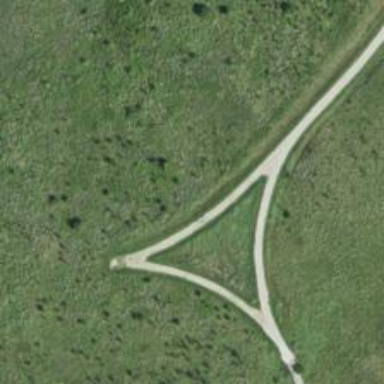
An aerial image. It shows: Asphalt path with excellent trail visibility.